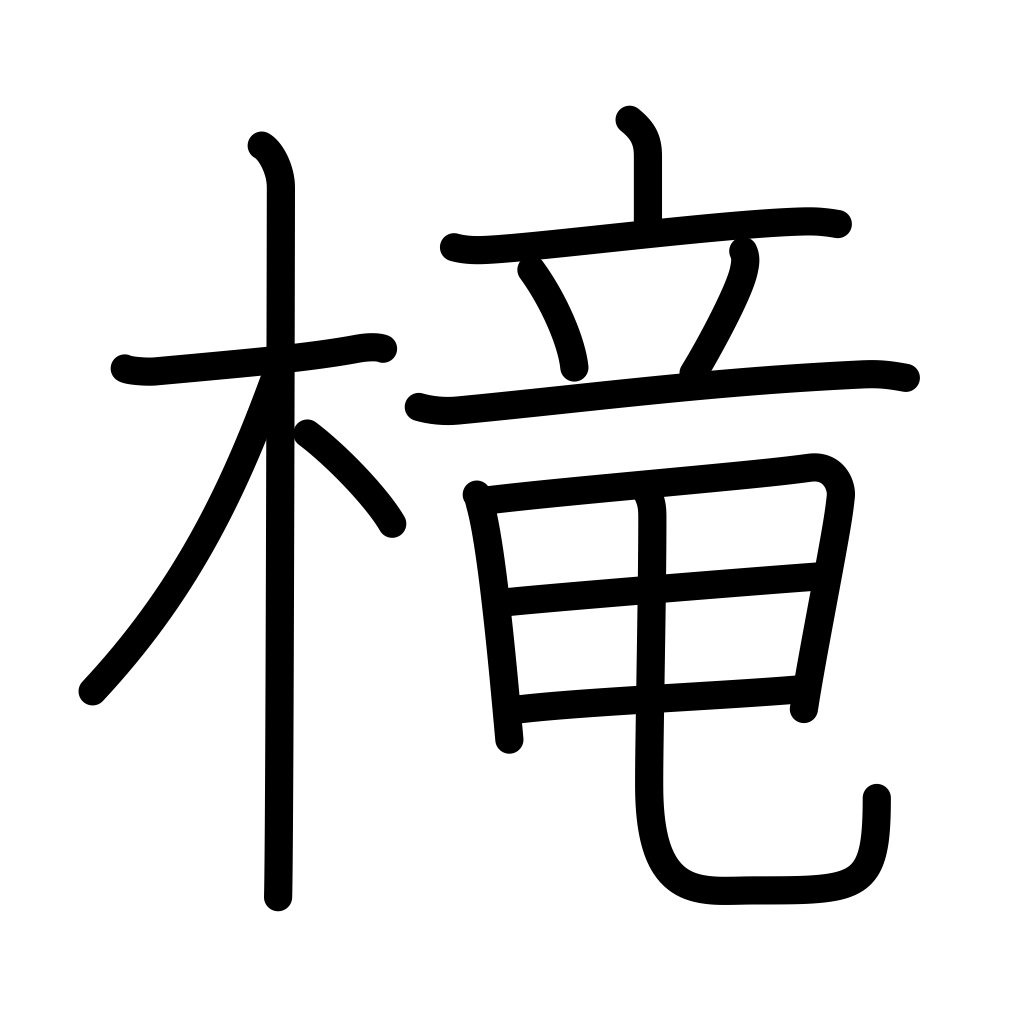
Meaning: cage